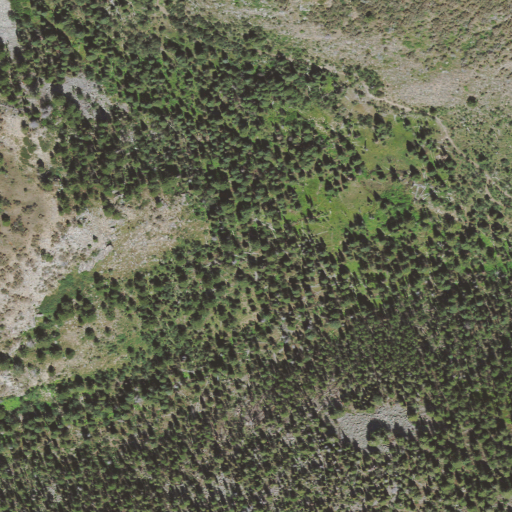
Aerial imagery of valley in Idaho named White Pine Canyon containing evergreen forest, deciduous forest, open development, and shrub